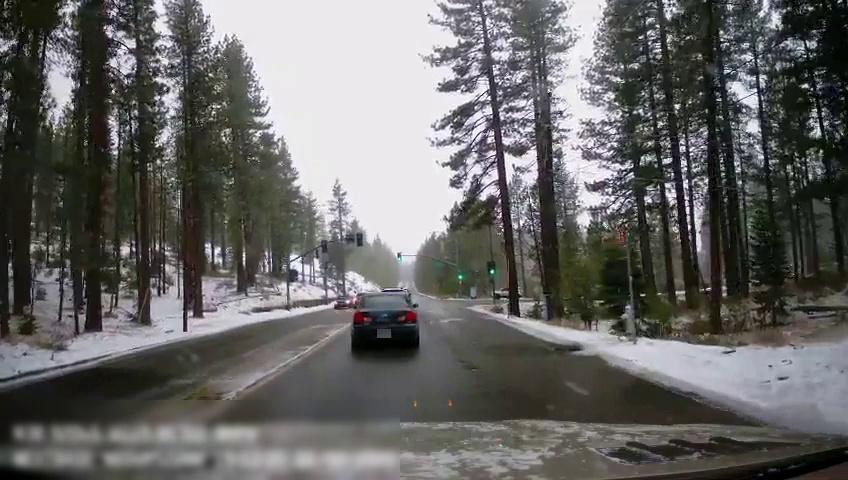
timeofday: Day
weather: Snowy
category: Drivable Space
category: Vehicles | Car
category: Vehicles | SUV
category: Vehicles | Car
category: Lanes | Opposite Lane
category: Lanes | Opposite Lane
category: Lanes | Opposite Lane
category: Lanes | Current Lane
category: Traffic | Lights
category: Traffic | Lights
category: Traffic | Lights
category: Traffic | Lights